Question: Anybody has an idea what the hell these characters in below screenshot are? Almost every key I press results in the characters in the screenshot. I get the issue very frequently (can't code 20 lines in a row without having it) and it seems to be triggered by intellisense use...
Seems I got it after installing the latest asp.net mvc 3 rc. But removing mvc3 doen't solve the problem.

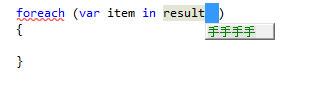
Answer: This looks as if you are working on a computer with support for multiple languages enabled; and that you have (Japanese ?) enabled; and you are triggering the language bar assistance in inputting foreign characters - which is done by looking at the transliteration of the foreign character into English, and then presents a choice of characters corresponding to that transliteration. I would suggest you investigate the language bar, and switch it to English. The bar seems to have its own rules for location and visibility, and prominence. This is all assuming that this is a MS system.